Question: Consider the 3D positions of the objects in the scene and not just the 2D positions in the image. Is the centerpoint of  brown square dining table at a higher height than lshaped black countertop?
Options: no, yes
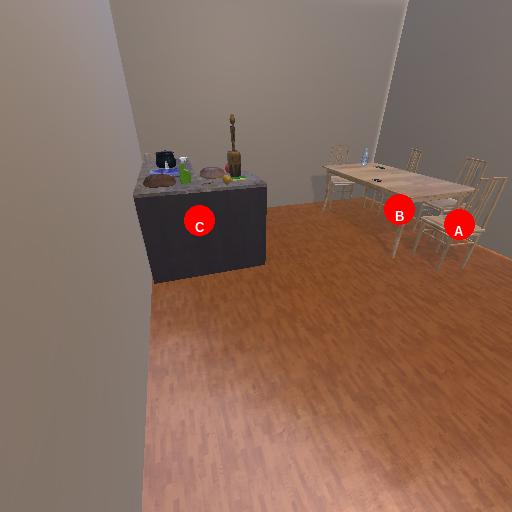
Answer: no